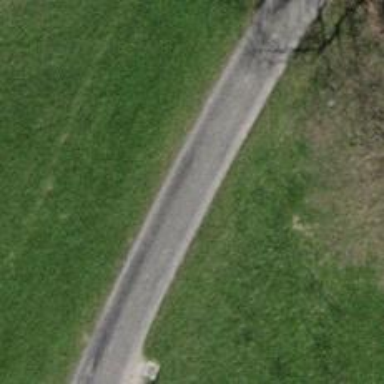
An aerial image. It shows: Unclassified road.